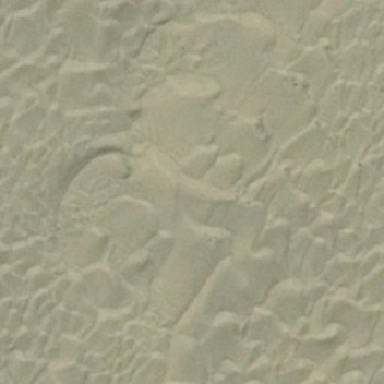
The desert is covered with dust .